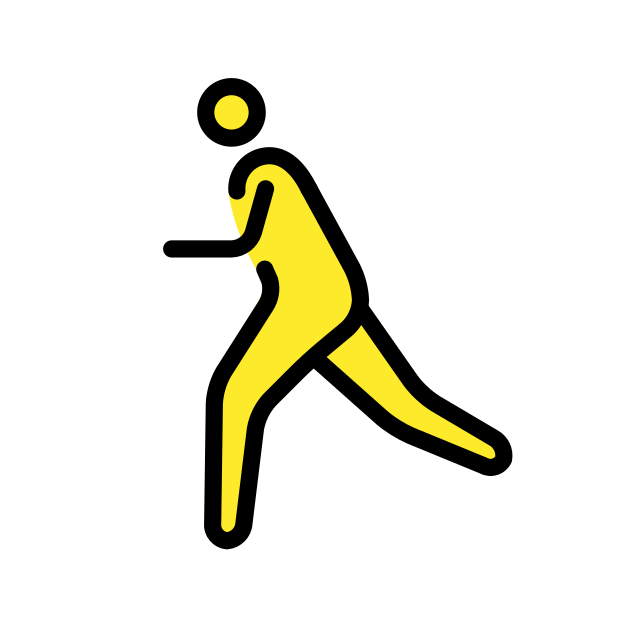
person running